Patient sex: F
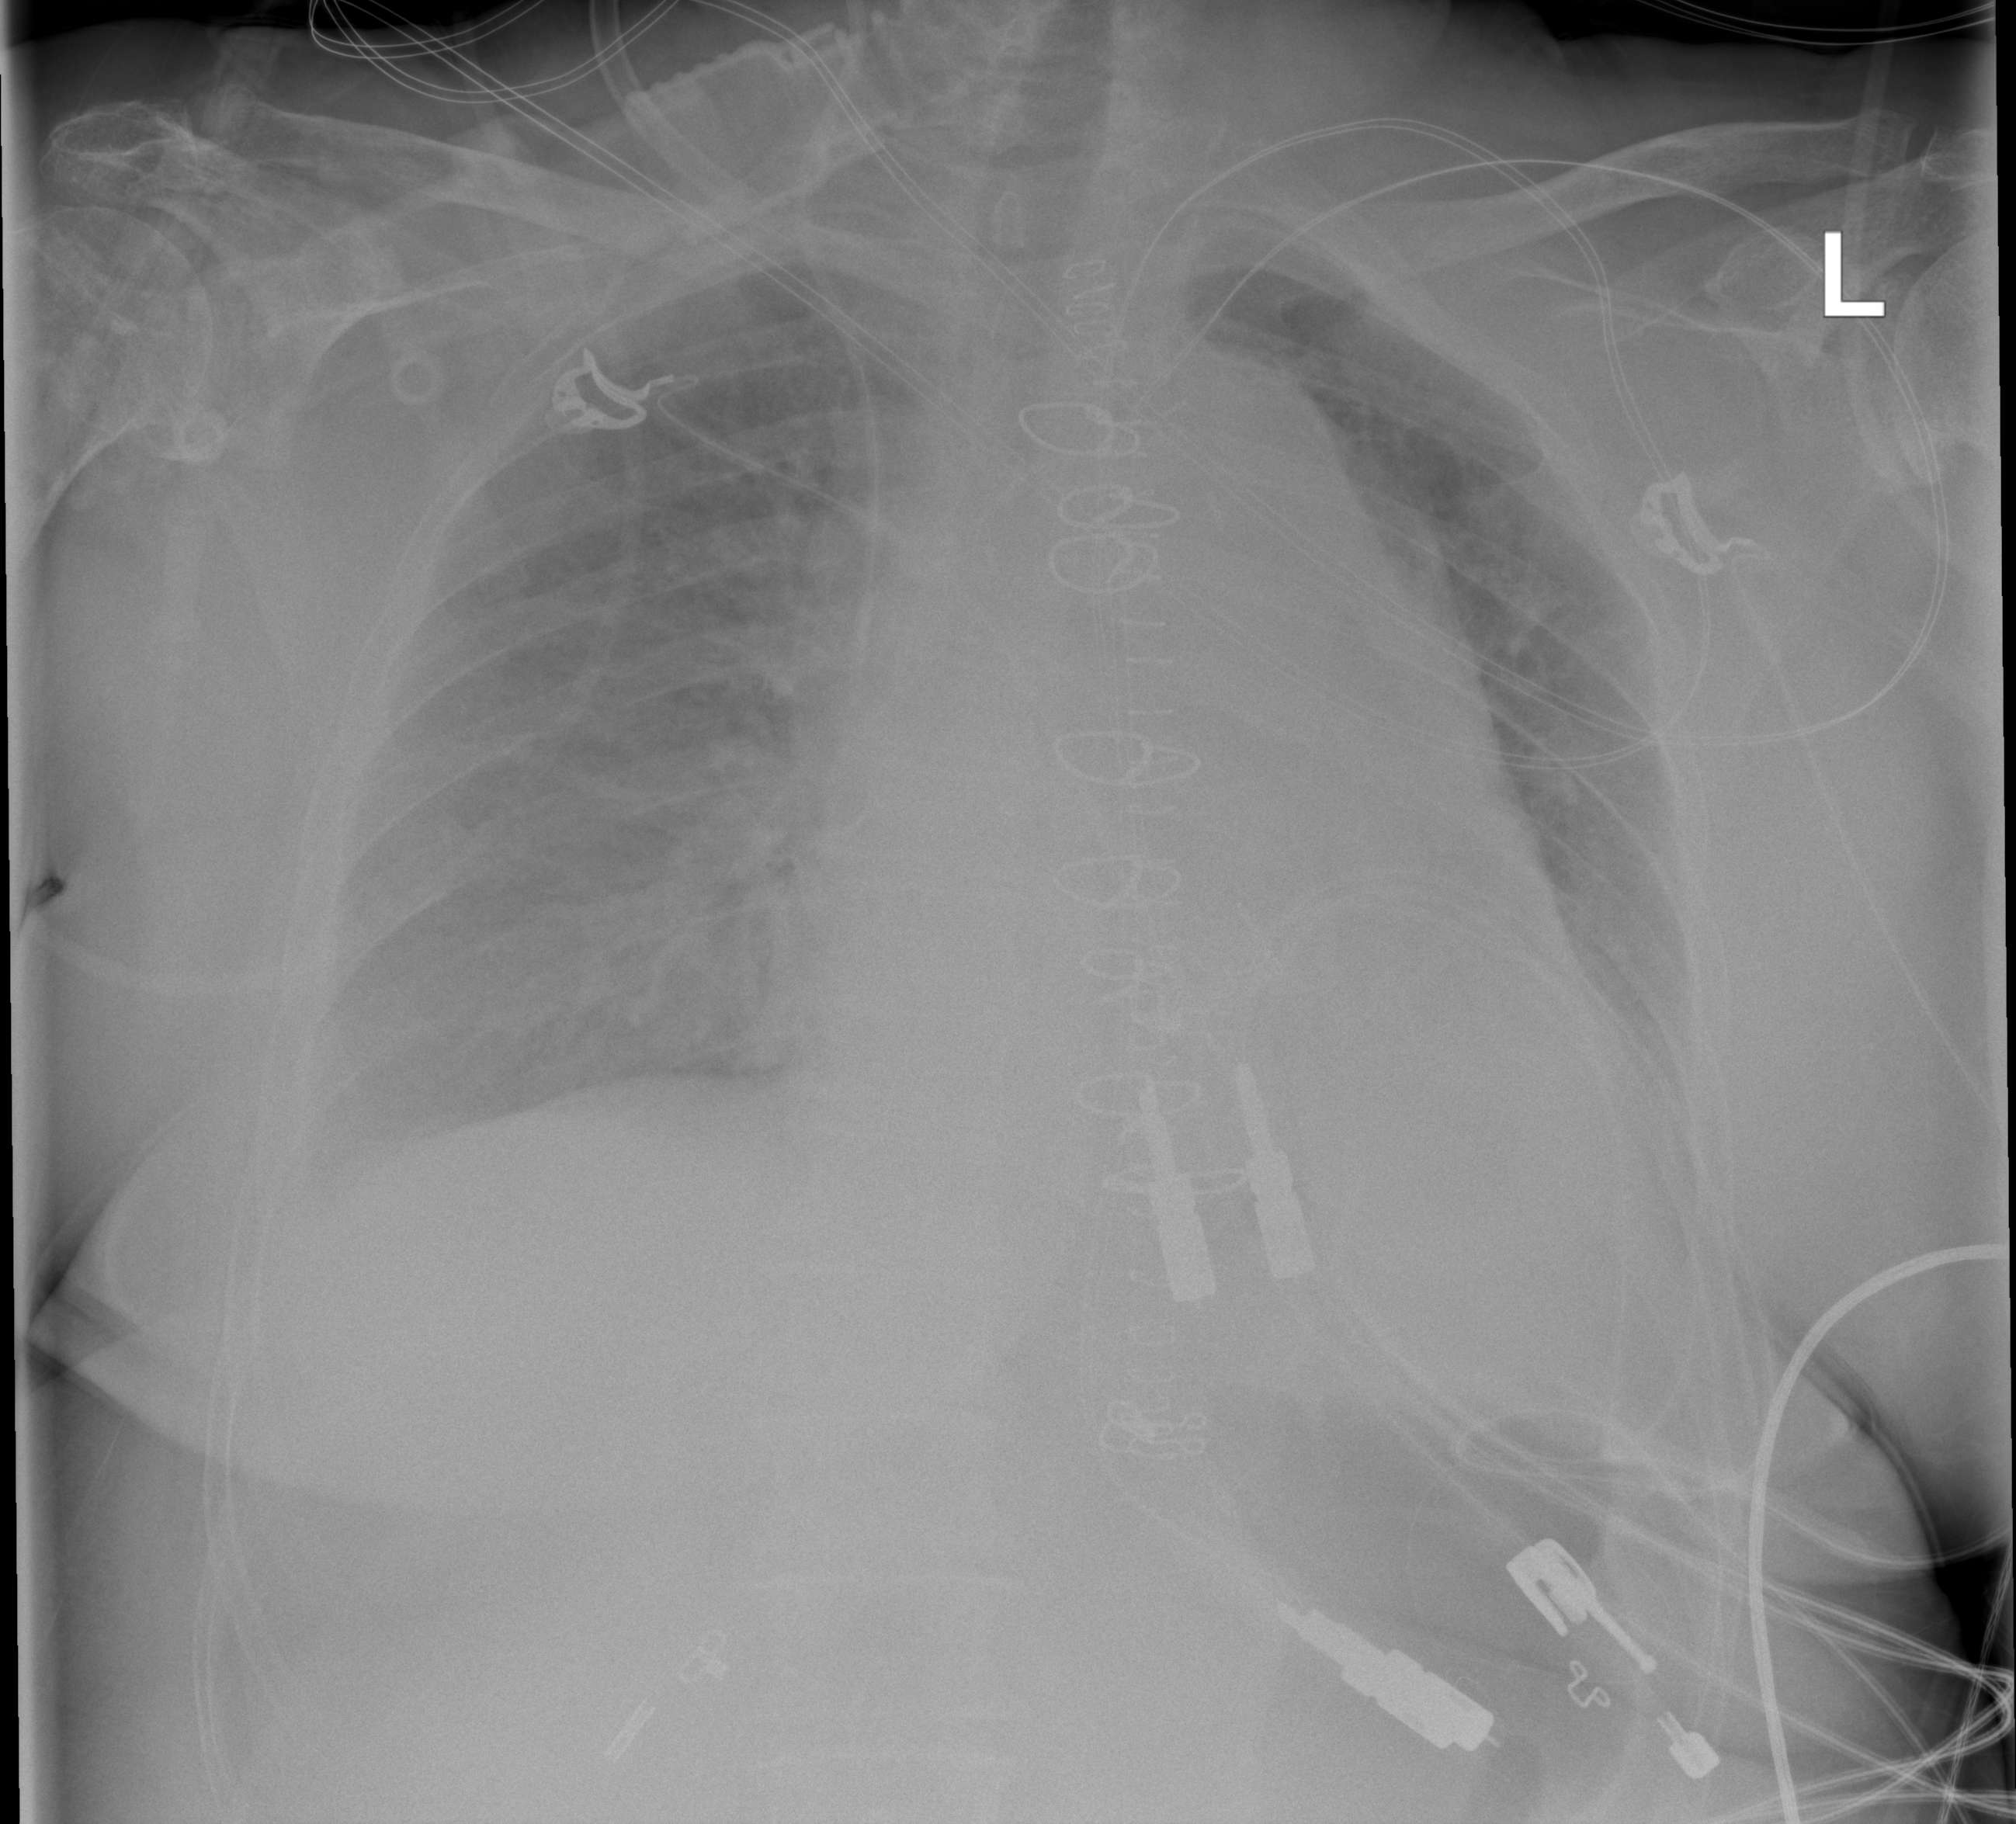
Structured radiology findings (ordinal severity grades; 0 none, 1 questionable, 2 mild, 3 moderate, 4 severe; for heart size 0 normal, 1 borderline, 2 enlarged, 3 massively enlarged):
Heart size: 2
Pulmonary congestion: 2
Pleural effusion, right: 0
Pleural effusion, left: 1
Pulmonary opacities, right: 0
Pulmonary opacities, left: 0
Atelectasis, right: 2
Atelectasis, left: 2